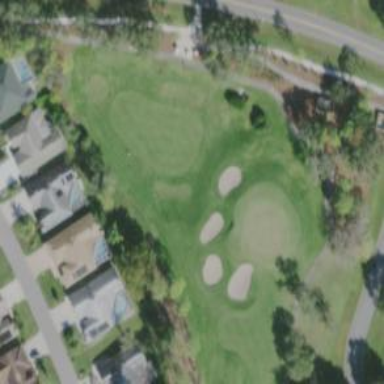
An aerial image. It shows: Practice golf area with grass landuse.